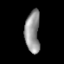
Tissue: lung
Cell type: Epithelial cells
Senescence score: 0.2436
Nuclear area (px): 617
Mean DAPI intensity: 146.421